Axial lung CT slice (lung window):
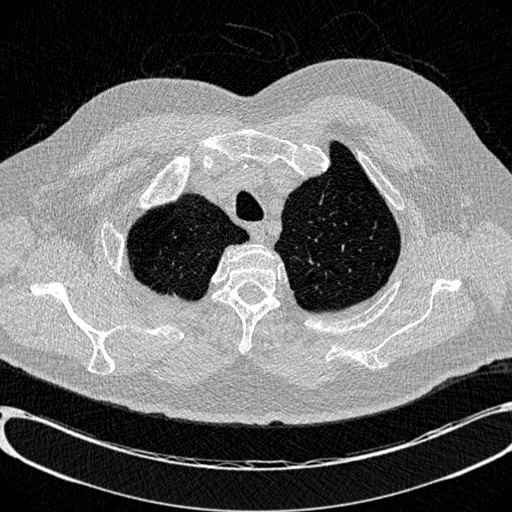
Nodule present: no